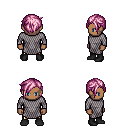
a pixel art fantasy rpg character, male body template, human, dark skin, chain mail, gold greaves, pink pixie cut hairstyle, black shoes, four views (front, back, left, right), 2x2 character sprite sheet, small pixel art, hard edges, no anti-aliasing